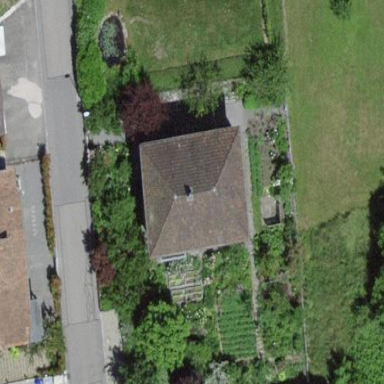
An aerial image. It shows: Hipped roof house.